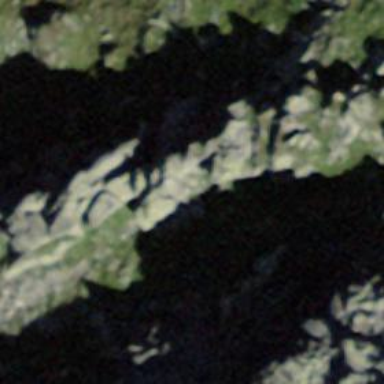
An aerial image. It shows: Cliff in nature.